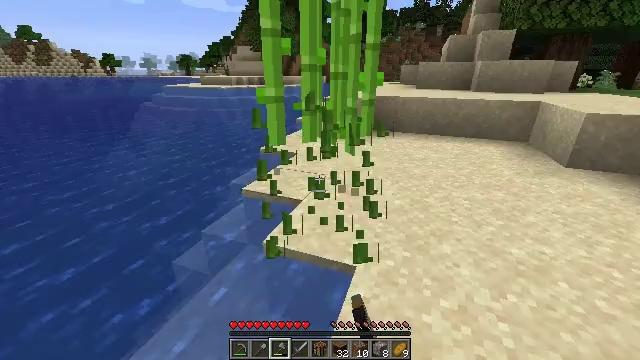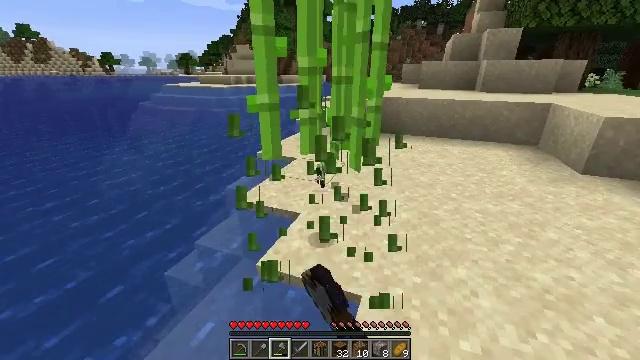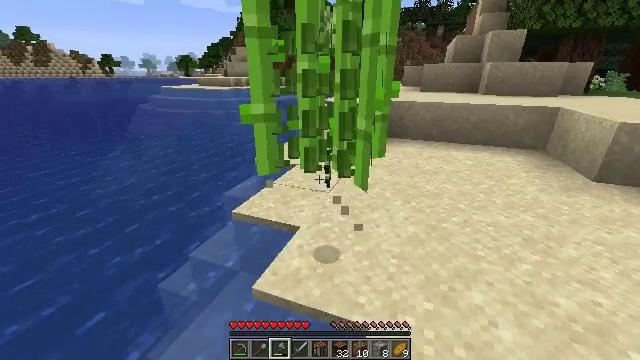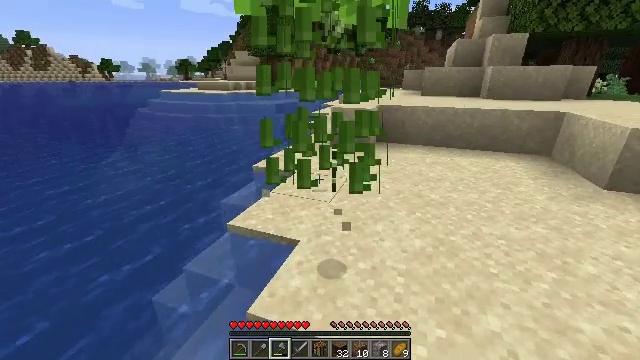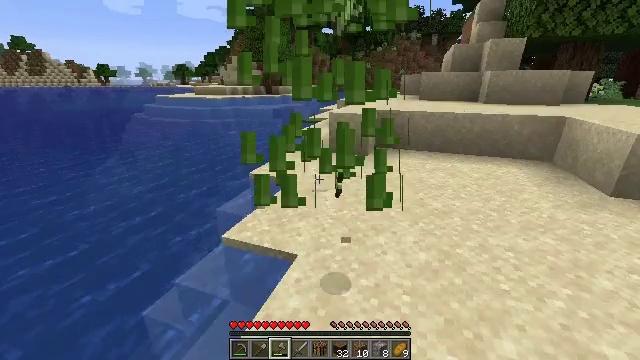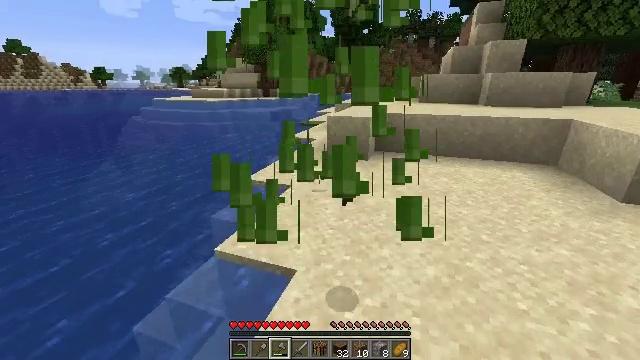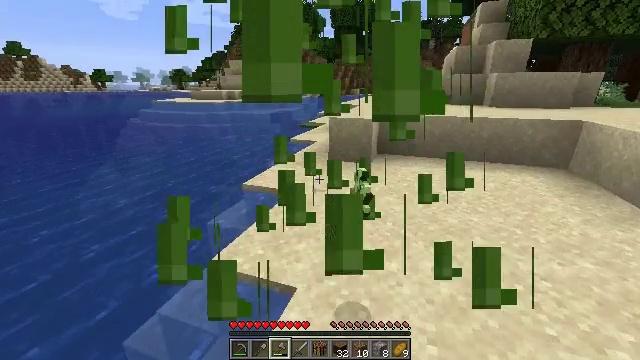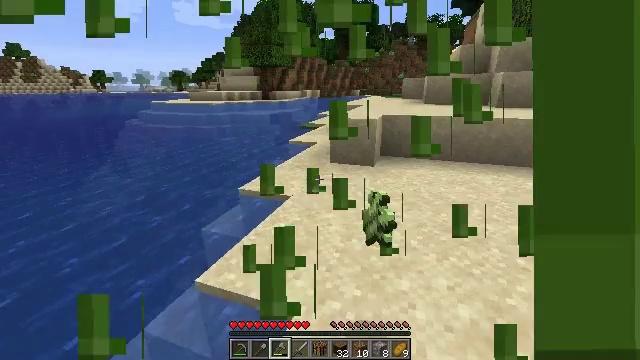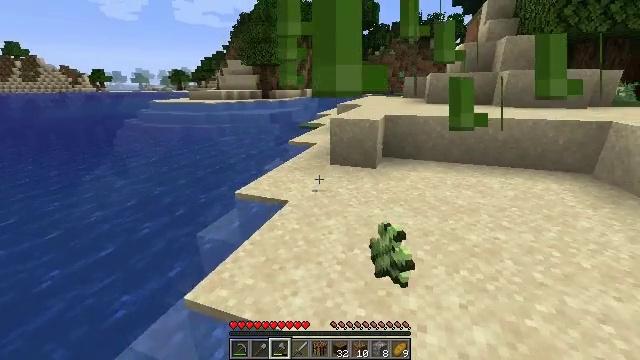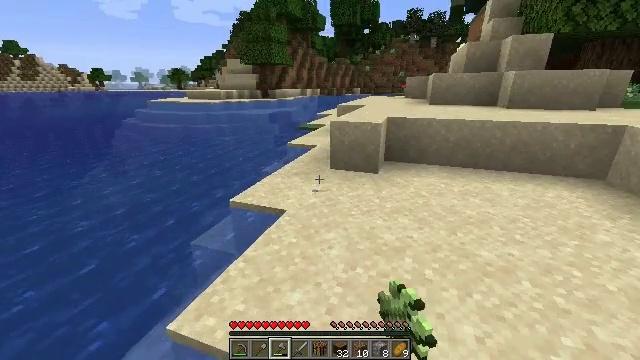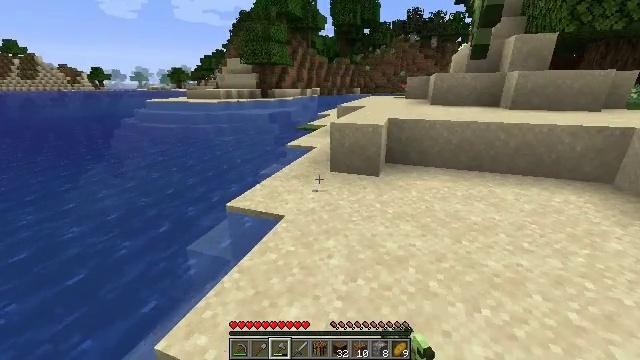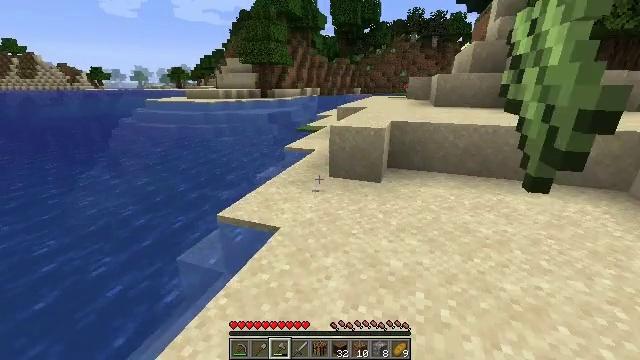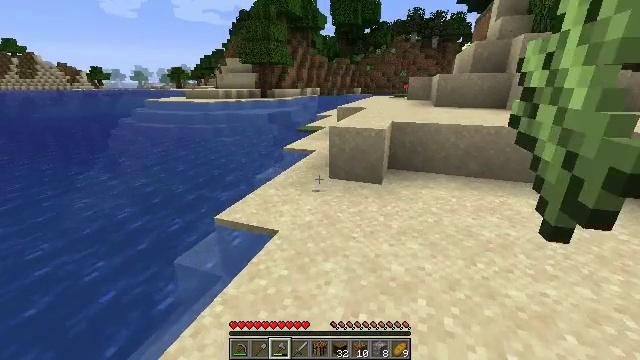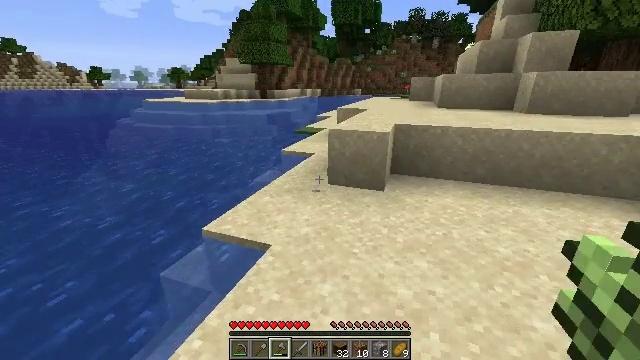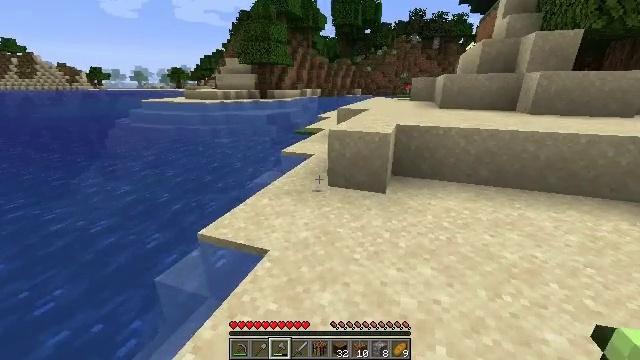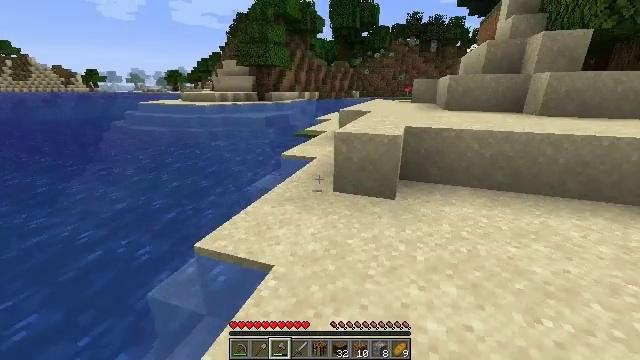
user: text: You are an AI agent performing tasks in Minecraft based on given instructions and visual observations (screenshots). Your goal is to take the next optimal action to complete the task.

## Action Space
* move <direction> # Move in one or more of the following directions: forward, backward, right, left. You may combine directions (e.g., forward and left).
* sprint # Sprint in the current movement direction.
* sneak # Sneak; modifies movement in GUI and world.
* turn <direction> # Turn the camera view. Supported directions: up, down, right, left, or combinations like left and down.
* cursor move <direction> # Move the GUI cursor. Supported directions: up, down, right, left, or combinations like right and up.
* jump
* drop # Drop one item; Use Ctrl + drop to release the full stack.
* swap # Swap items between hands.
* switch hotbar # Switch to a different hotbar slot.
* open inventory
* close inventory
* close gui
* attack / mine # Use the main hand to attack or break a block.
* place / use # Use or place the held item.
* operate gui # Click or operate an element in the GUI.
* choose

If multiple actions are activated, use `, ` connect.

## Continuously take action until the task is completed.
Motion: motion action
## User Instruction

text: Harvest an orange tulip.
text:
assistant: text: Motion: move forward
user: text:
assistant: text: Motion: move forward
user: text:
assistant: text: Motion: move forward
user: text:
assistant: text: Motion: move forward
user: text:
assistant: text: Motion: move forward
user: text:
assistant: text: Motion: move forward
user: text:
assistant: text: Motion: move forward
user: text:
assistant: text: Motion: move forward
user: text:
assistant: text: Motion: move forward
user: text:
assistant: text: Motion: move forward
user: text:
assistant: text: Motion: move forward
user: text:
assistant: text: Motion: move forward
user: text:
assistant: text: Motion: move forward
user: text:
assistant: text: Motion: move forward and move left
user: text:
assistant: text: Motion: move forward and move left
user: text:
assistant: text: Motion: move forward and move left
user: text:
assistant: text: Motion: move forward
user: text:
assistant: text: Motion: move forward and move right, turn right
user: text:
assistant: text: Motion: move forward and move right, turn right
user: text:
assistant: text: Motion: move forward and move right, turn right
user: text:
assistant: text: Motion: move forward and move right, turn right
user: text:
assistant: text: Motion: move forward and move right, turn right
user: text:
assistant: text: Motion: move forward and move right, turn right
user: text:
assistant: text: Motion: move forward and move right
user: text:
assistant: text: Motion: move forward
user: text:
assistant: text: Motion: move forward
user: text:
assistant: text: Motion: move forward
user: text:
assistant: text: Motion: move forward
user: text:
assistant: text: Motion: move forward
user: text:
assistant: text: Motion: move forward